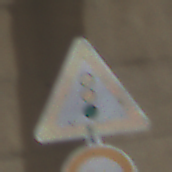
Verkehrszeichen: Lichtzeichenanlage
Zusatzzeichen unten: UeberholverbotKraftfahrzeuge
Umgebung: Roofed, Beach
Tageszeit: Midday
Wetter: Overcast
Licht: Natural
Jahreszeit: NotSpecified
Kontrast: LowContrast